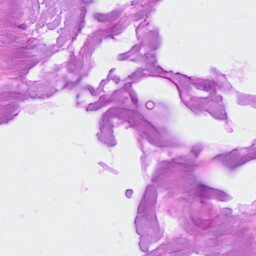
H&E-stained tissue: Breast